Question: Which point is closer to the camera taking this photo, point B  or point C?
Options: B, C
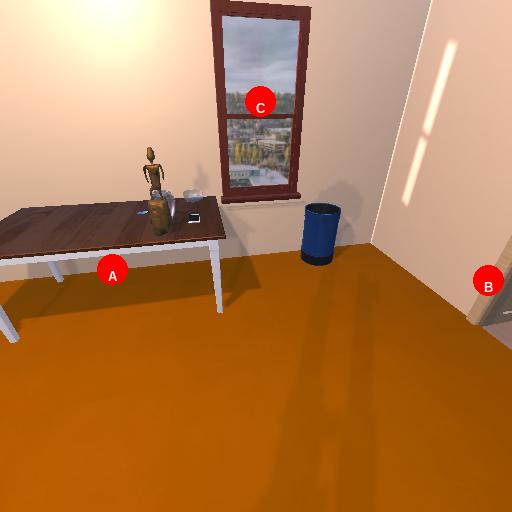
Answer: B